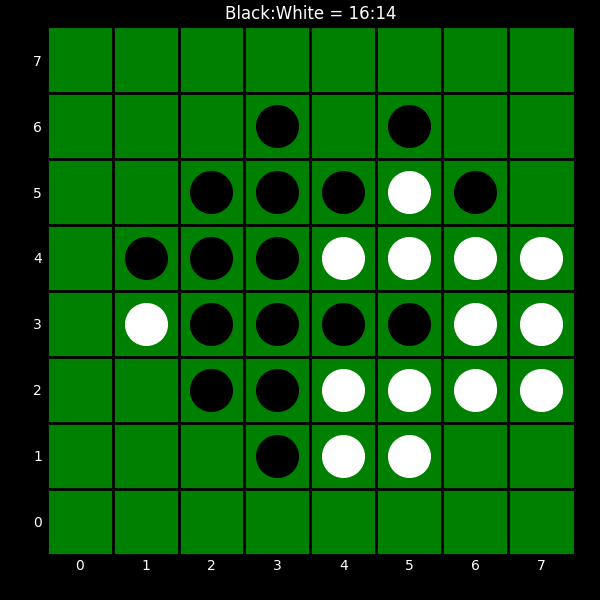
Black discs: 16
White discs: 14